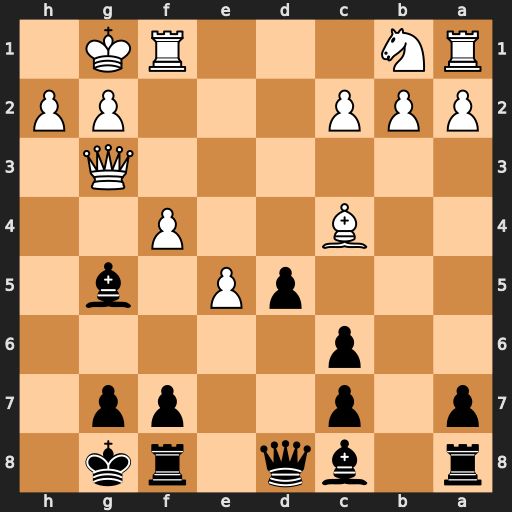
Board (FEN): r1bq1rk1/p1p2pp1/2p5/3pP1b1/2B2P2/6Q1/PPP3PP/RN3RK1
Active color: b
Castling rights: -
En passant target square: -
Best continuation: Bh4 Qc3 dxc4